Question: I trying to send the following HTML page as an email using the command line tool blat.
Email is sent as expected but, the images are not loaded in the email message.The email content looks like :

'''
<html>
<body>
<style>
.img2{
height: 800px;
max-height: 700px;
background-size: 100% 100%;
}
</style>
<div class="container">
<div class="row" >
<div class="col-md-6 col-sm-3" >
<img class='img2' src="cid:image1.png"/>
</div>
<div class="col-md-6 col-sm-3">
<img class='img2' src='image2.png'>
</div>
</div>
<div class="row">
<div class="col-md-12 col-sm-6">
<img class='img2' src="D:
eports\image3.png"/>
</div>
</div>
</div>
</body>
</html>
'''
I have tried using 'cid' before the source path but in that case web page itself does not load the images as the path is resolved incorrectly.
Blat command used : 'blat "D:
eports\mail_send_2.html" -t example@domain.com -s "email subject" -embed "D:
eports\image1.png" -embed "D:
eports\image2.png" -embed "D:
eports\image3.png" -html'
Could some one help me out here . Thanks !
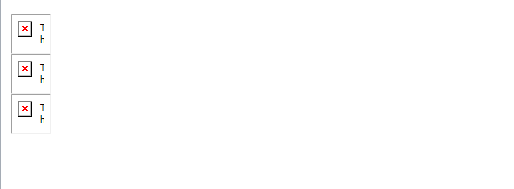
Answer: Have you viewed the source of the email to see if your cid matches?
In addition, one thing you should know is that you shouldn't use classes in your HTML for email. Not all email clients recognize it. Instead you should mark each HTML element with a style="" tag, and explicitly set CSS attributes. Kind of a pain, but...